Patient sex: M
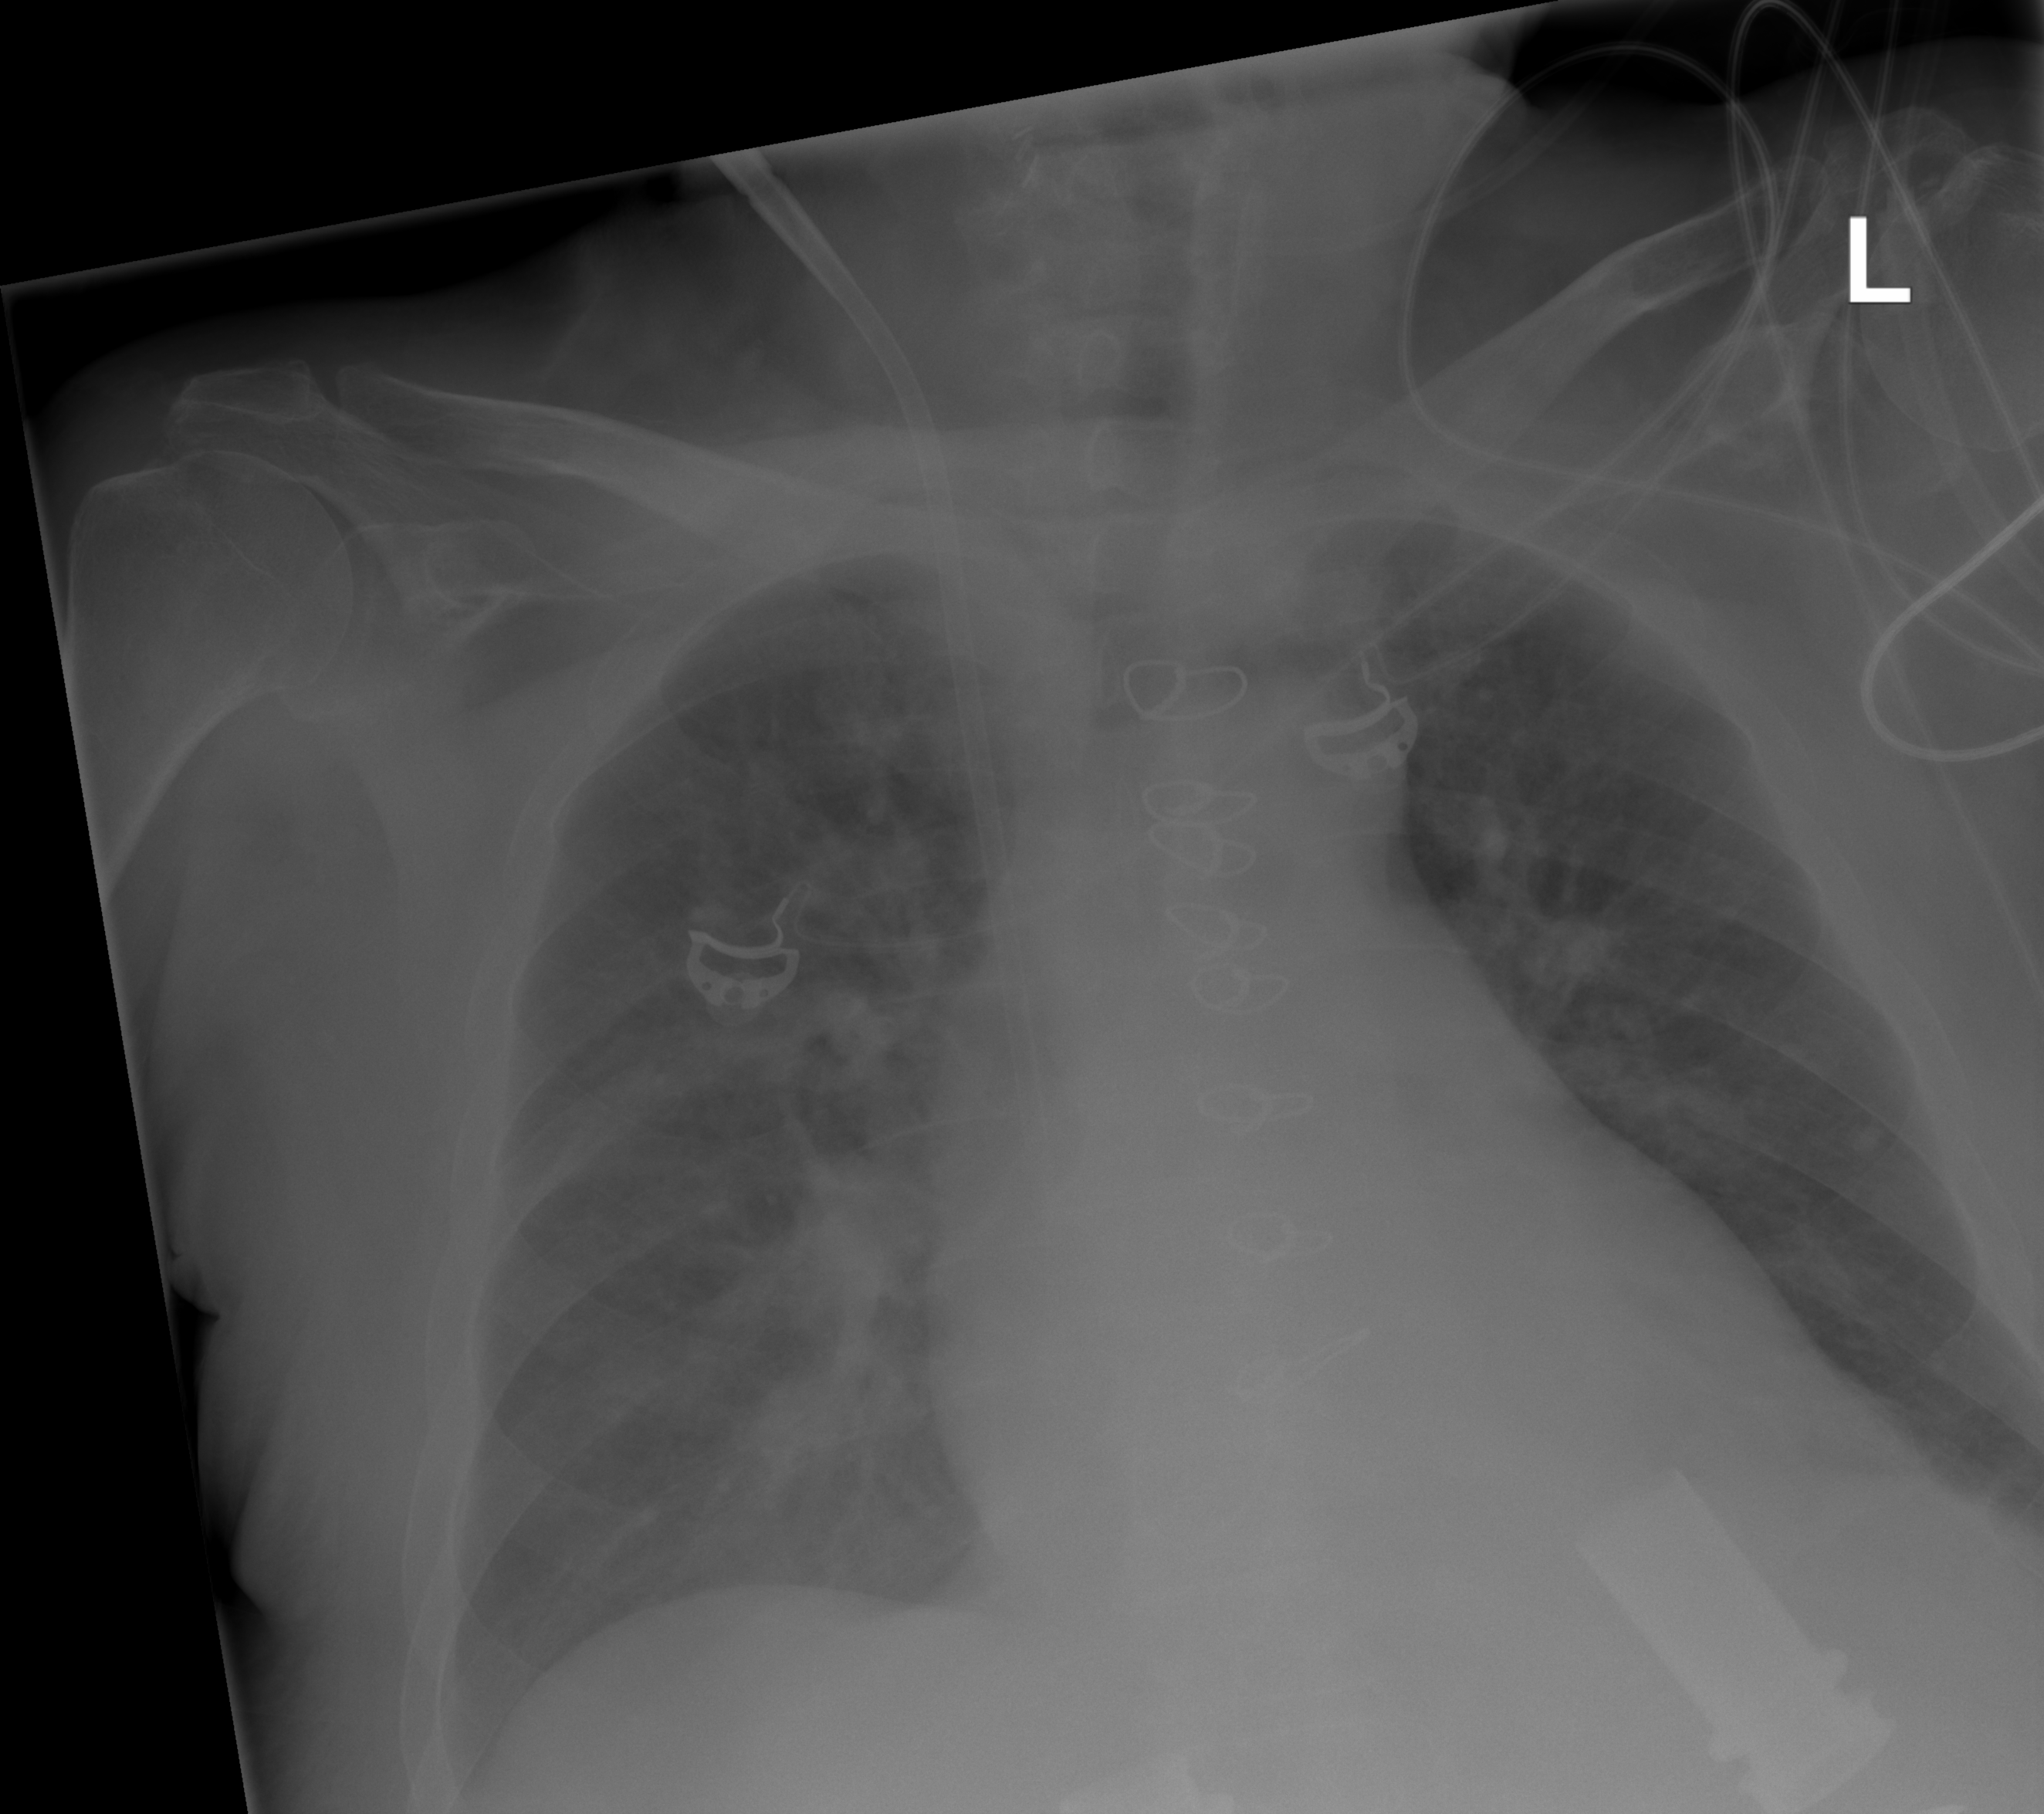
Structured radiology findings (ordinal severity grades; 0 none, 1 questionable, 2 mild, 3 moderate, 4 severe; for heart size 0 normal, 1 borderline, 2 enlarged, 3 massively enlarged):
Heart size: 1
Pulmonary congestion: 2
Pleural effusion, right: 0
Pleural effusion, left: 0
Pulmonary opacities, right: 2
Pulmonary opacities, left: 0
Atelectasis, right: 2
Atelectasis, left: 0